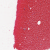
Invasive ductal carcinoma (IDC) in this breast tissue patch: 0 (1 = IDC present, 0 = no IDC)